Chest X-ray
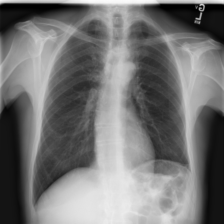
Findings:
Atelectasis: negative
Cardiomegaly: negative
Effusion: negative
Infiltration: negative
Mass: negative
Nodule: negative
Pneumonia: negative
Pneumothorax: negative
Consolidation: negative
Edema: negative
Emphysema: negative
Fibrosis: negative
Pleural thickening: negative
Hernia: negative